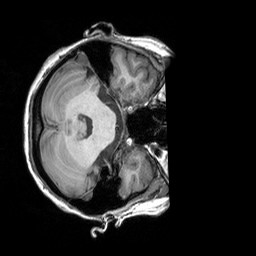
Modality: T1w
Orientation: axial
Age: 28
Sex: female
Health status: healthy
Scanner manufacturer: siemens
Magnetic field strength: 3 T
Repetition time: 2.3 s
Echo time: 0.00303 s